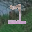
Label: 1